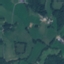
Land use / land cover: Pasture